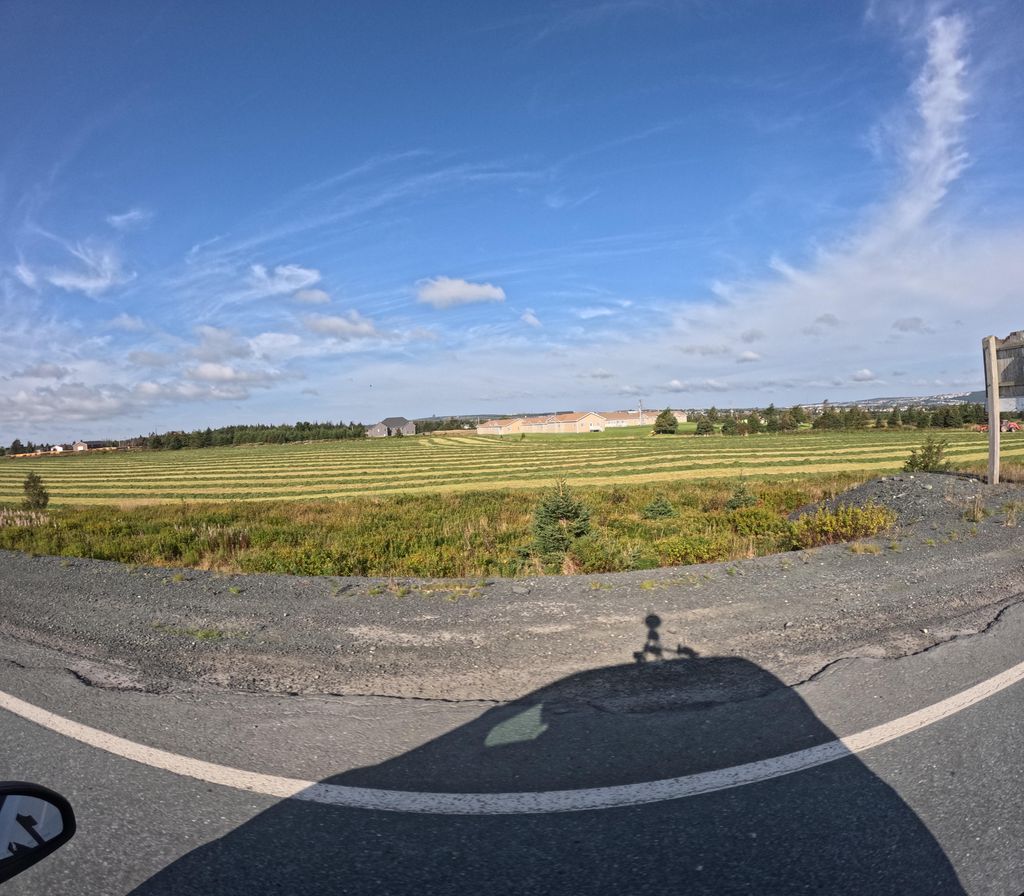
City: st_johns